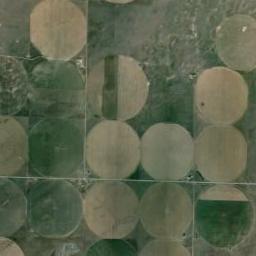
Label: circular_farmland